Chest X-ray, AP view. Patient: 39 years old, sex F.
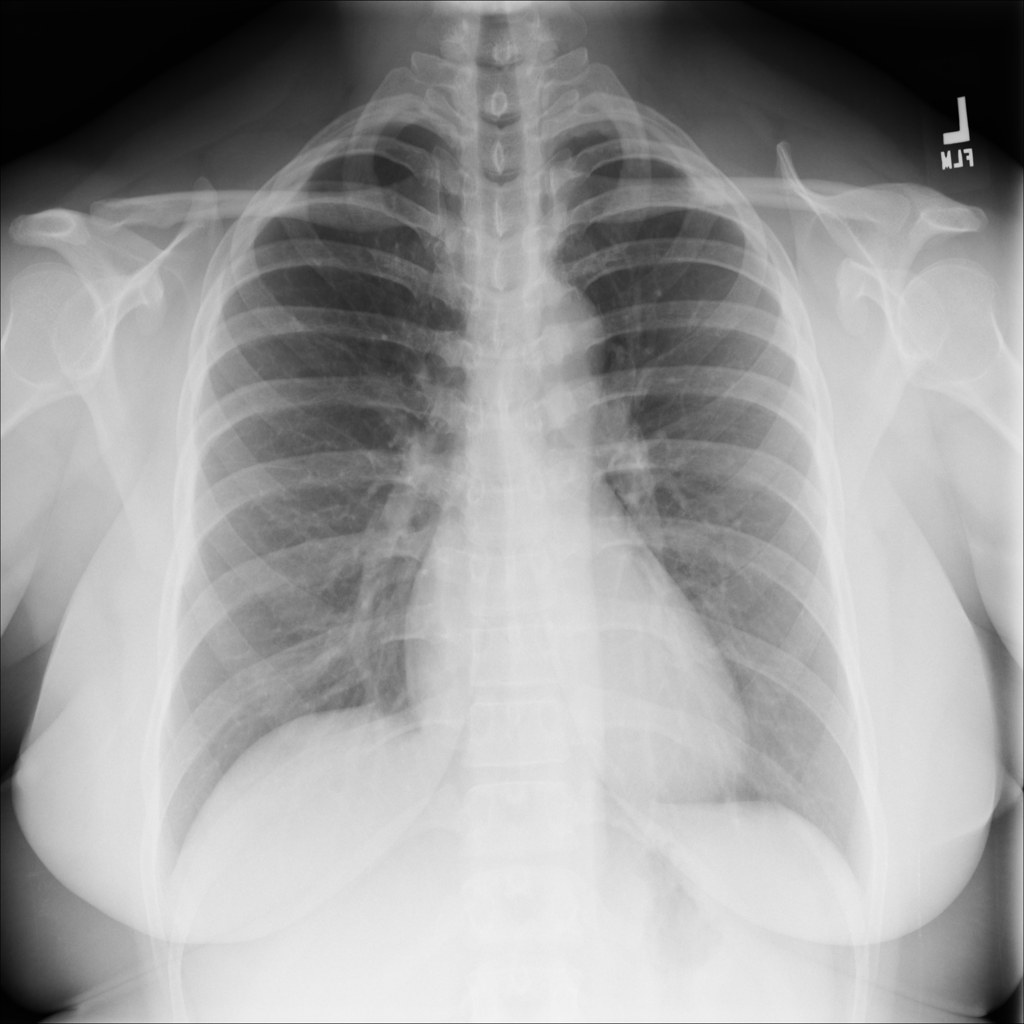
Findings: No Finding